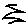
Label: zigzag